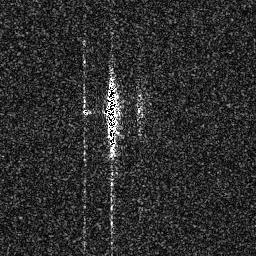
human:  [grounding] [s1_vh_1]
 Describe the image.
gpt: In the satellite image, there is  <ref>1 medium ship </ref> <box>[[39, 29, 46, 61, 0]]</box> located at center.